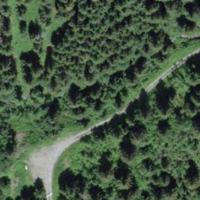
EUNIS habitat code: 43
Species observed at this site:
Campanula barbata